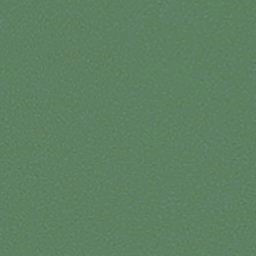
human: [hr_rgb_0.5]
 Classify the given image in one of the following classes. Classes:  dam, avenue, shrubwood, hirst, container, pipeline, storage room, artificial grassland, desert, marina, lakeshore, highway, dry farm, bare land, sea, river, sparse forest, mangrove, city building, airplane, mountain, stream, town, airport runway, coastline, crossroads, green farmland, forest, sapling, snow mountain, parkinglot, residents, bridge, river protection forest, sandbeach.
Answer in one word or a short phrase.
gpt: sea